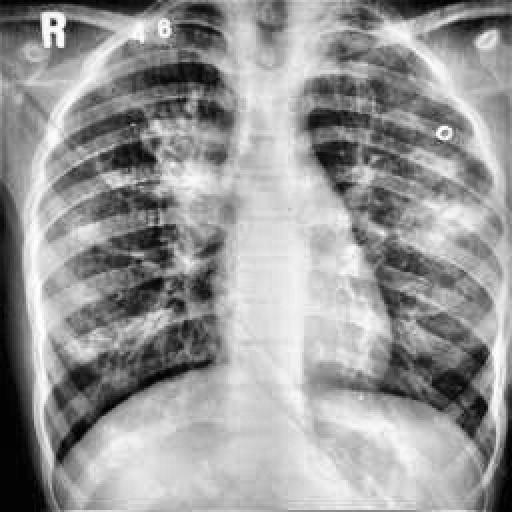
Finding: TUBERCULOSIS